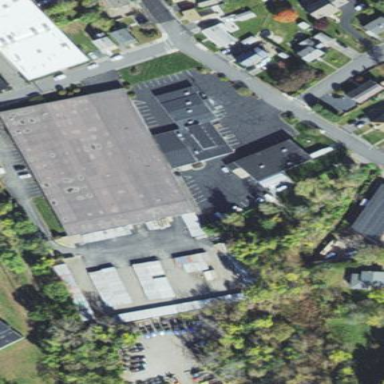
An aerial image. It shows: Commercial building used for self-storage.